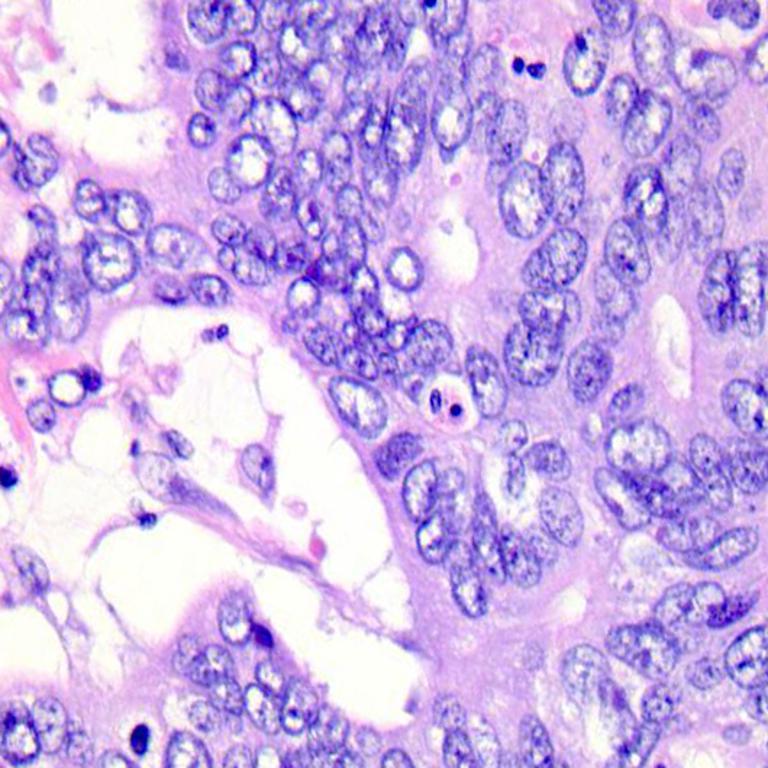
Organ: colon
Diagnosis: adenocarcinomas